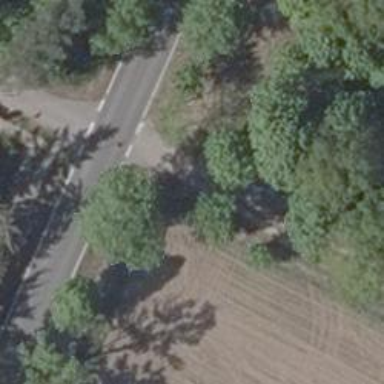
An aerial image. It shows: Road with "give way" sign.